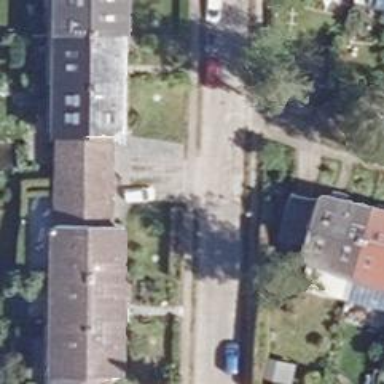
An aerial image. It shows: Residential road with concrete plates surface. There are parallel parking lanes on both sides.